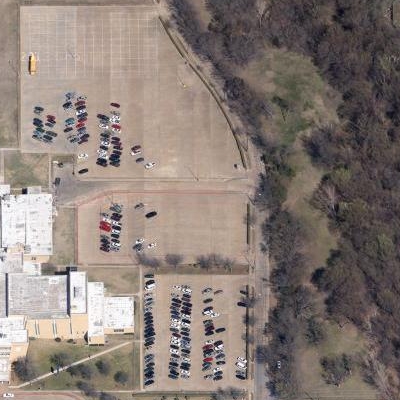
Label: Parking